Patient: sex F, age 61
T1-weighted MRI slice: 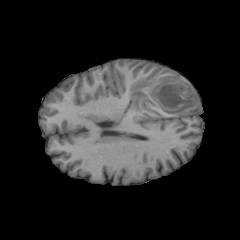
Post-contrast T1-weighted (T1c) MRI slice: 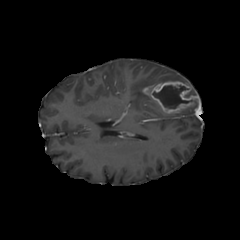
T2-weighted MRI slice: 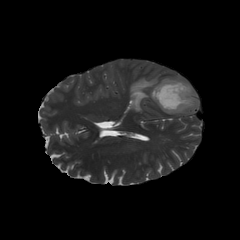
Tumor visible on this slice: yes
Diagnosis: Glioblastoma, IDH-wildtype
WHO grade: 4